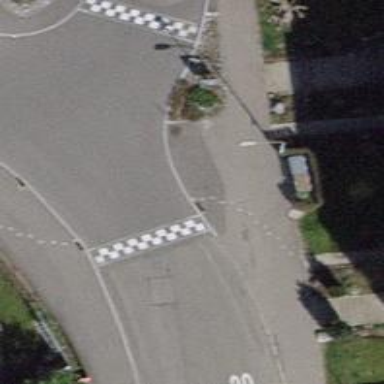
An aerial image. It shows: Uncontrolled zebra crossing on the road.